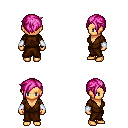
a pixel art fantasy rpg character, female body template, human, tanned skin, brown robe, white pants, pink pixie cut hairstyle, white cloth bracers, four views (front, back, left, right), 2x2 character sprite sheet, small pixel art, hard edges, no anti-aliasing